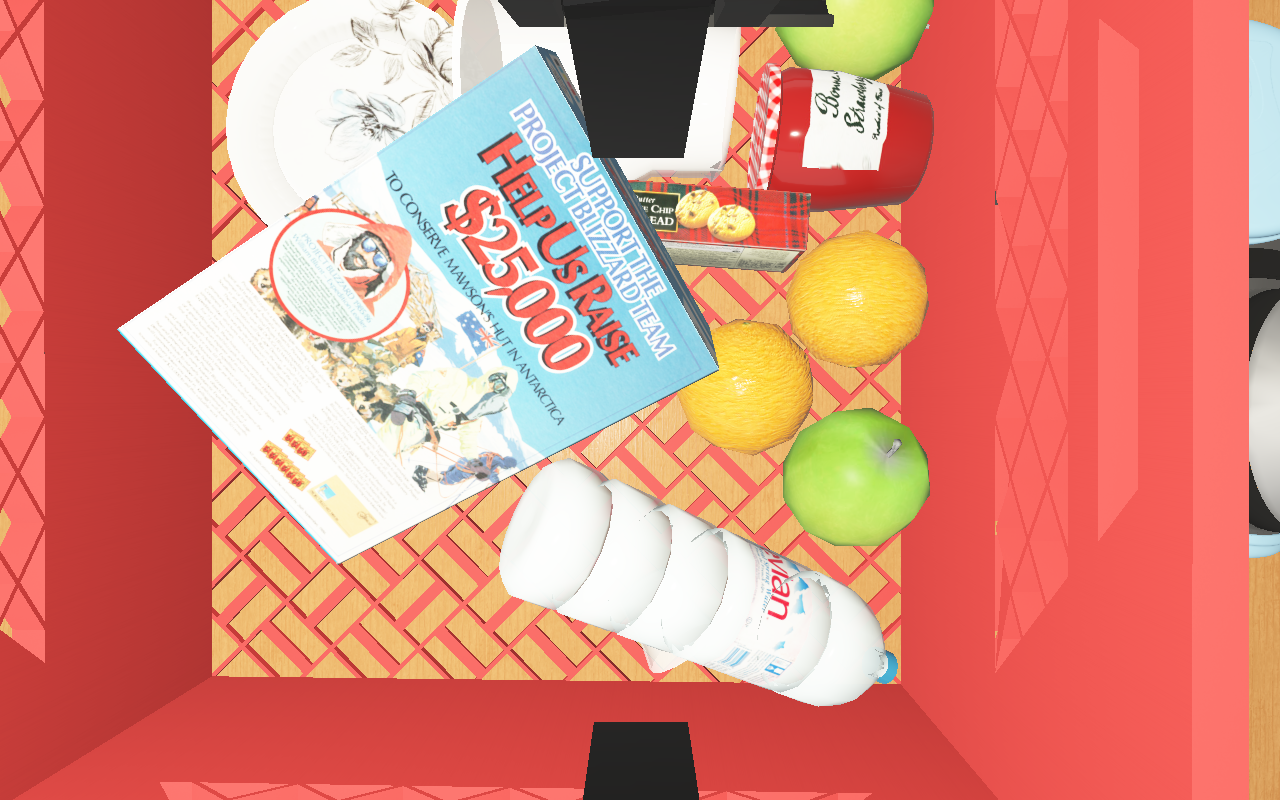
Objects in the scene:
carafe
water bottle
apple
apple
orange
orange
plate
glass
wineglass
jam jar
biscuit box